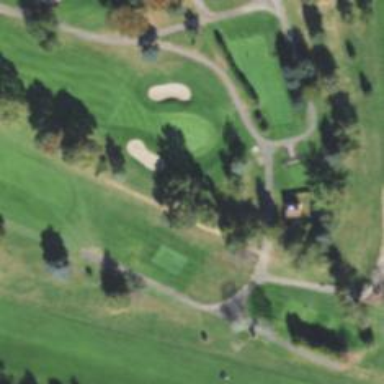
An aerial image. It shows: View of golf hole.